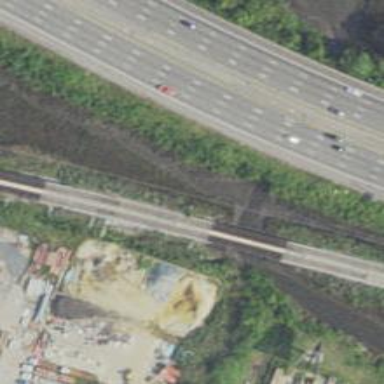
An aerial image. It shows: Bridge for light rail railway electrified with contact line.